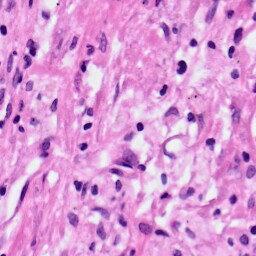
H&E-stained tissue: Lung